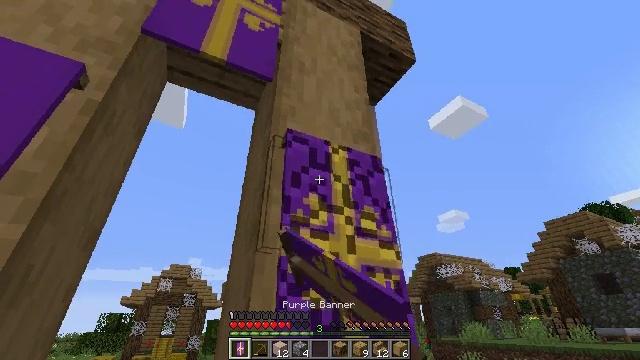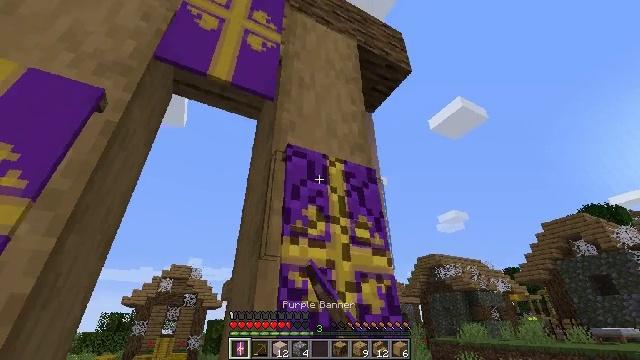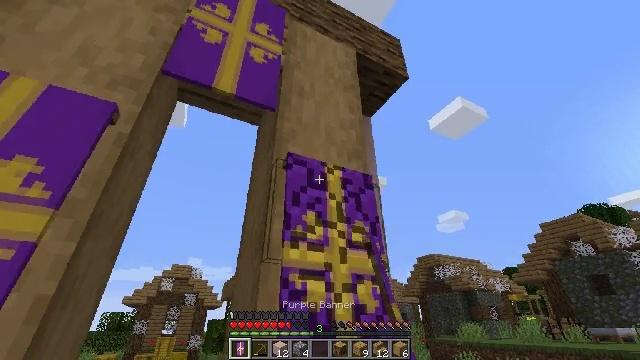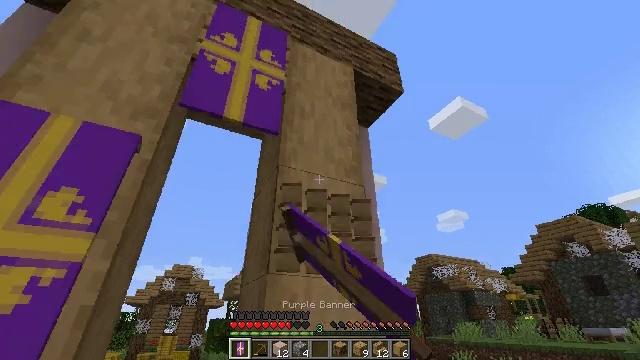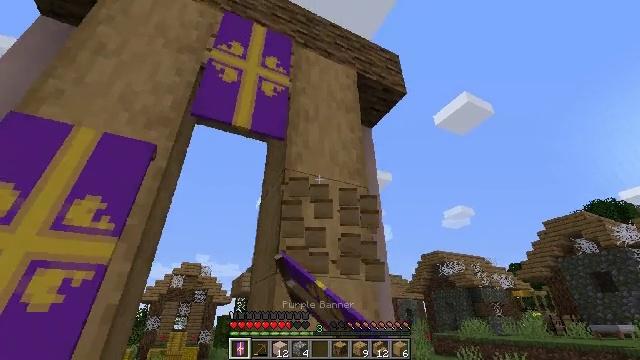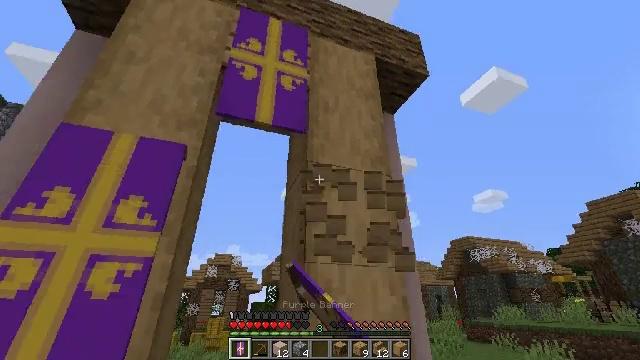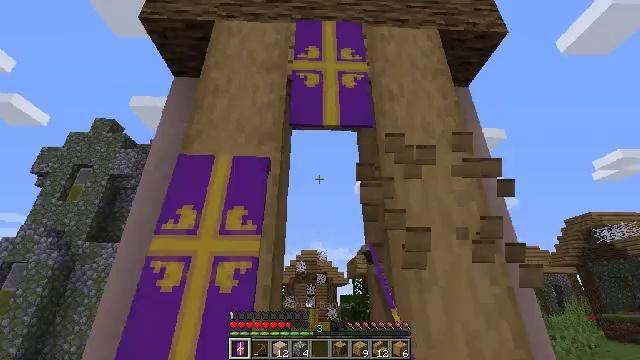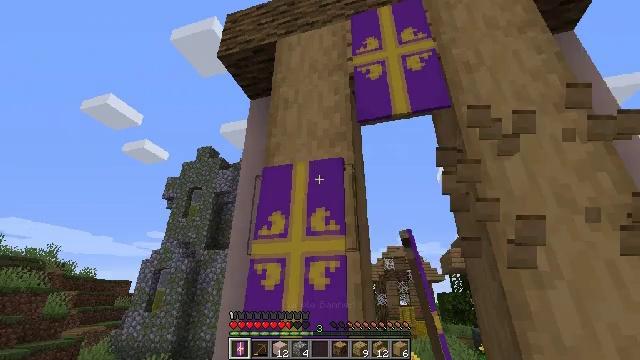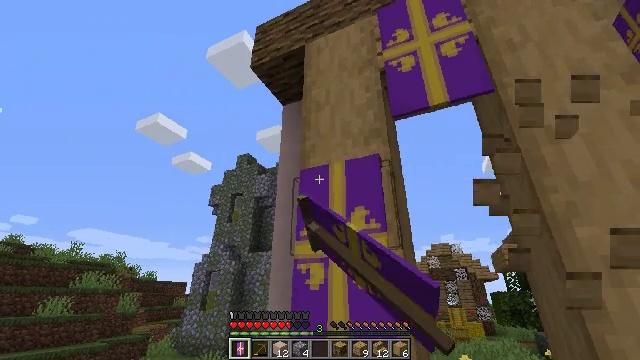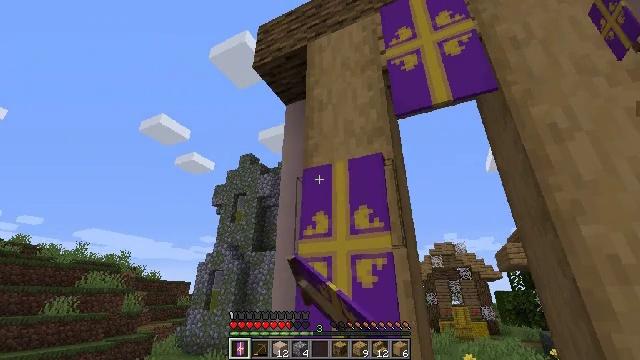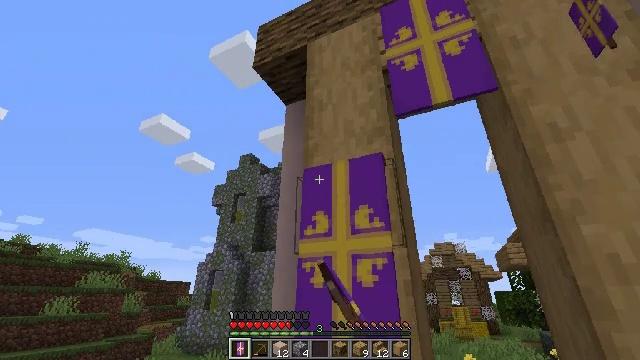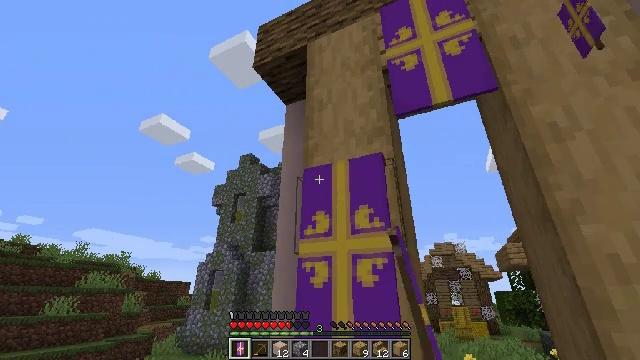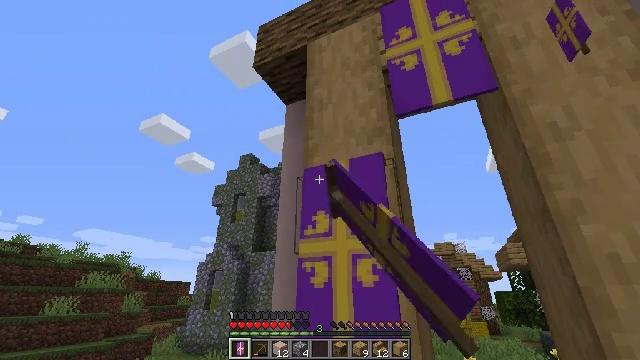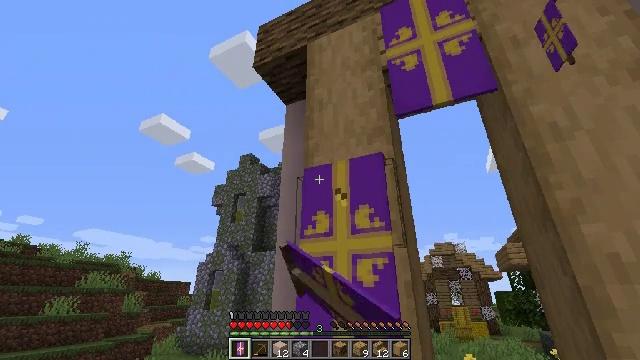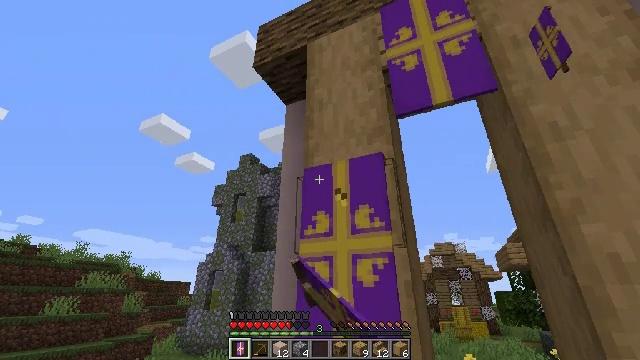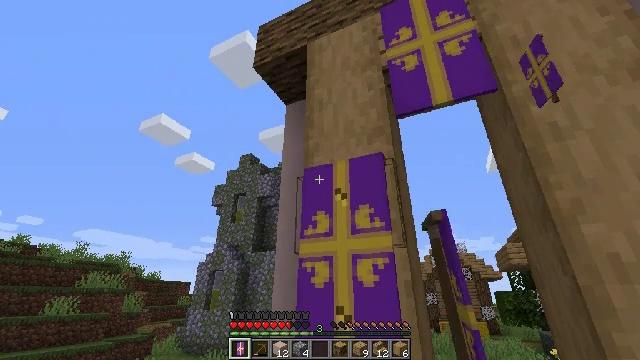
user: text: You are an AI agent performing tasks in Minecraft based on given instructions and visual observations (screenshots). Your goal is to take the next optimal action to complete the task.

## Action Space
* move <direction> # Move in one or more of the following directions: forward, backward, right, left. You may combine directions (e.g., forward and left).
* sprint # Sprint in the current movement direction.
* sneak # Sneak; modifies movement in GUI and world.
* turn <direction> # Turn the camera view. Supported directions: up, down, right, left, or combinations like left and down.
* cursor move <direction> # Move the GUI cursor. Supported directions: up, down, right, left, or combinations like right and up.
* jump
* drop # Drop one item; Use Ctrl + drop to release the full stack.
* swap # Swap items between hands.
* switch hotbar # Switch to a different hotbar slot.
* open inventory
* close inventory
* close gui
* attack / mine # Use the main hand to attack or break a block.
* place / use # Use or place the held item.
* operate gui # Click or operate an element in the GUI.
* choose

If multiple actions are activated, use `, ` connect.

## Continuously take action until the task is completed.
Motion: motion action
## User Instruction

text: Harvest the purple wall banner by hitting it.
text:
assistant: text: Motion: move back, attack / mine
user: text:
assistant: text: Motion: move back, attack / mine
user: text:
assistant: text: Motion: move back, attack / mine
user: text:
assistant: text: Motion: turn left, attack / mine
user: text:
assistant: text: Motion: turn left and down, attack / mine
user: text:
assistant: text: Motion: turn left and down, attack / mine
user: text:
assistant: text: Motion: turn left, attack / mine
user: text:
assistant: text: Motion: turn left, attack / mine
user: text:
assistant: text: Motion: attack / mine
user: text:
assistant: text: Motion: attack / mine
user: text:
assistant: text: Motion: attack / mine
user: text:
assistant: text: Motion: attack / mine
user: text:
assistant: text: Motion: attack / mine
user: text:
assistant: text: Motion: attack / mine
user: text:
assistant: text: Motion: attack / mine
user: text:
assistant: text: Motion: attack / mine
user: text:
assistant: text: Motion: attack / mine
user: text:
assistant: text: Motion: attack / mine
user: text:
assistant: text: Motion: attack / mine
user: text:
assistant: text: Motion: attack / mine
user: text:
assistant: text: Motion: attack / mine
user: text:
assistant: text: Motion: attack / mine
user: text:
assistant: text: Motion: attack / mine
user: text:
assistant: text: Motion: attack / mine
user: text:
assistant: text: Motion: attack / mine
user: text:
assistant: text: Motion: attack / mine
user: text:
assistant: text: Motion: attack / mine
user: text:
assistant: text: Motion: attack / mine
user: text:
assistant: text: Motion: attack / mine
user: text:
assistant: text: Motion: attack / mine